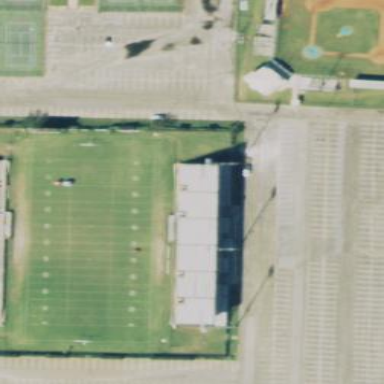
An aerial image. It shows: Stadium primarily used for American football.